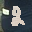
Label: 2